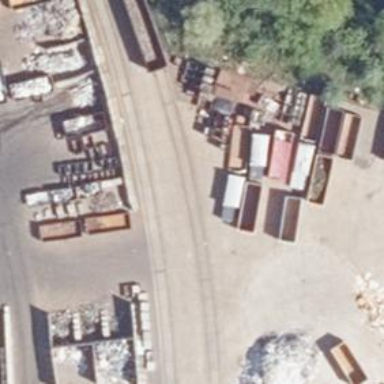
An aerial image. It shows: Rail spur service.